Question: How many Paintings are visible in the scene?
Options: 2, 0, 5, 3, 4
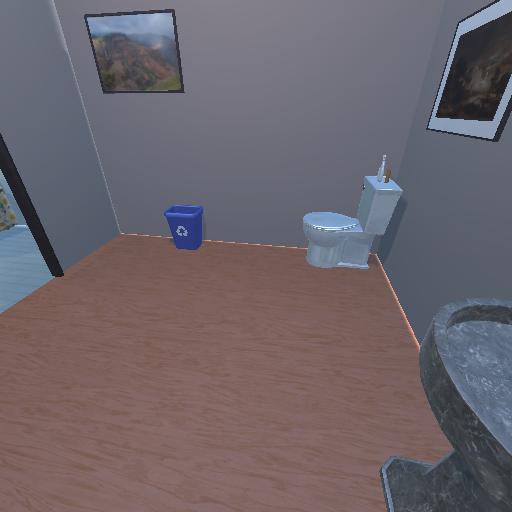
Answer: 2